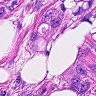
Metastatic tissue present: yes